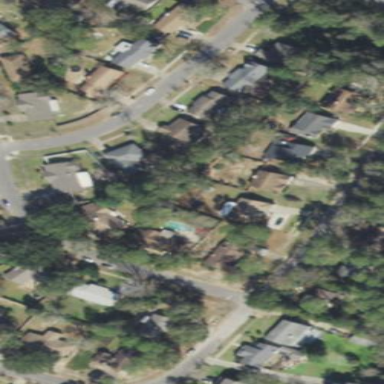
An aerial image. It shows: Single-family residential area.